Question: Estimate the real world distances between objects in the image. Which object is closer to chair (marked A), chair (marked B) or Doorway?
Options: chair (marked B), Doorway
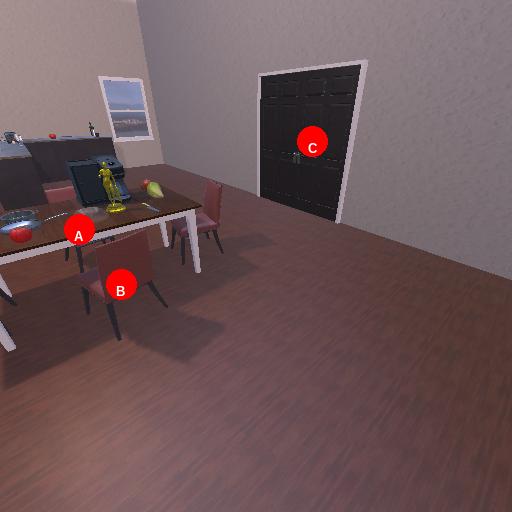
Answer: chair (marked B)